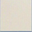
Piece: xx